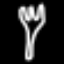
Label: fork